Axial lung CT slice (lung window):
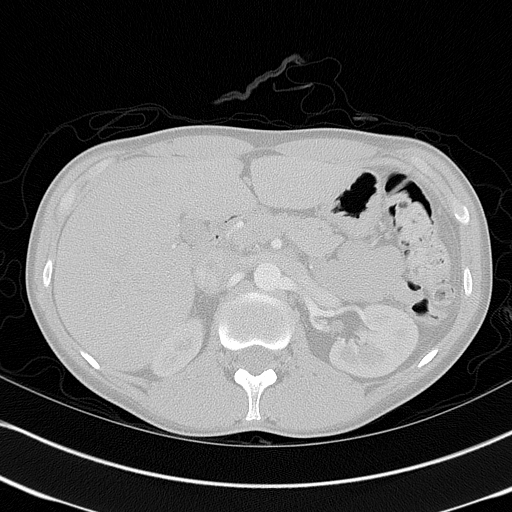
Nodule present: no